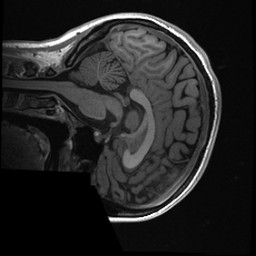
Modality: T1w
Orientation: sagittal